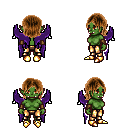
a pixel art fantasy rpg character, female body template, orc, green skin, purple wings, gold greaves, brown long bangs hairstyle, cloth bracers, gold boots, four views (front, back, left, right), 2x2 character sprite sheet, small pixel art, hard edges, no anti-aliasing